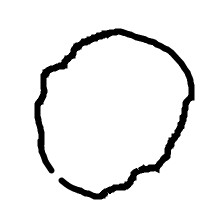
Shape: circle